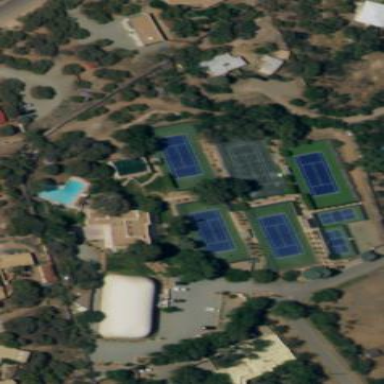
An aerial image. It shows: Recreation ground with fitness center. The recreational area also includes facilities for tennis and swimming.